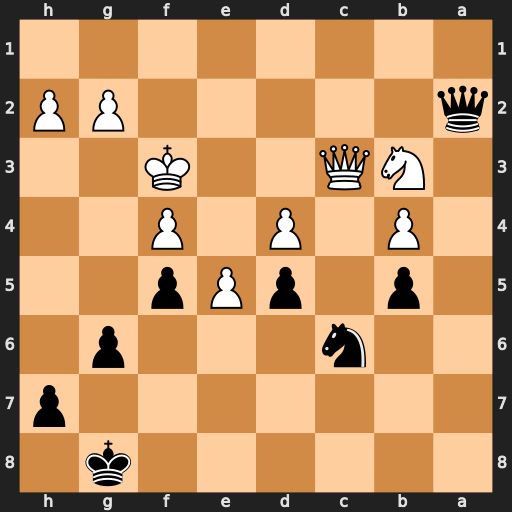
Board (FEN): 6k1/7p/2n3p1/1p1pPp2/1P1P1P2/1NQ2K2/q5PP/8
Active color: b
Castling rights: -
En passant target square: -
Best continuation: Qxb3 Qxb3 Nxd4+ Ke3 Nxb3